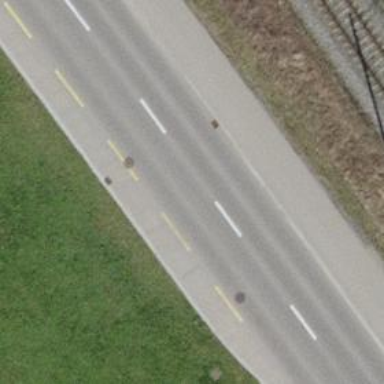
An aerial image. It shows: Tertiary road with asphalt surface. There is cycle lane on the left side of the road.